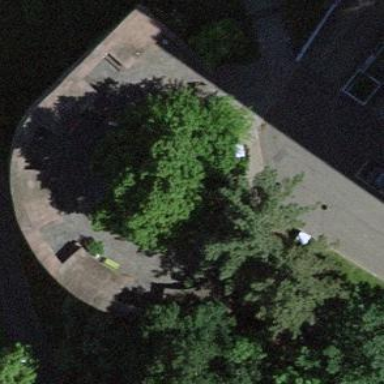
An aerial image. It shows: Bunker building located next to city wall.